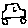
Label: car